Field crop: maize
Growth stage: 1
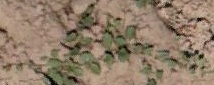
Species: convolvulus